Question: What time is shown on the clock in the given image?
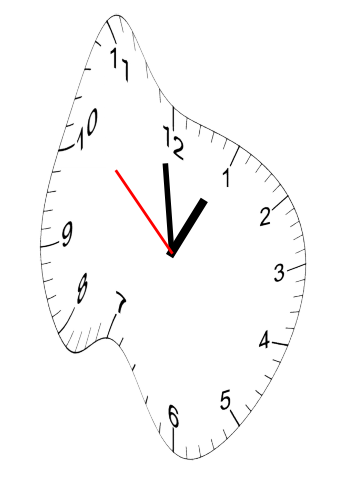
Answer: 12:58:52